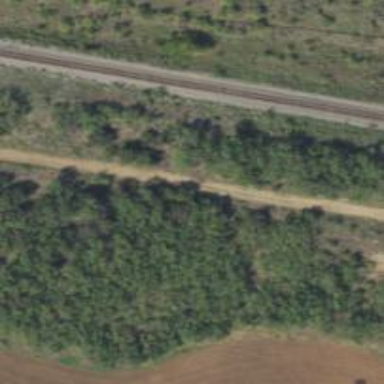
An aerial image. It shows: Abandoned railway siding.